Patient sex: M
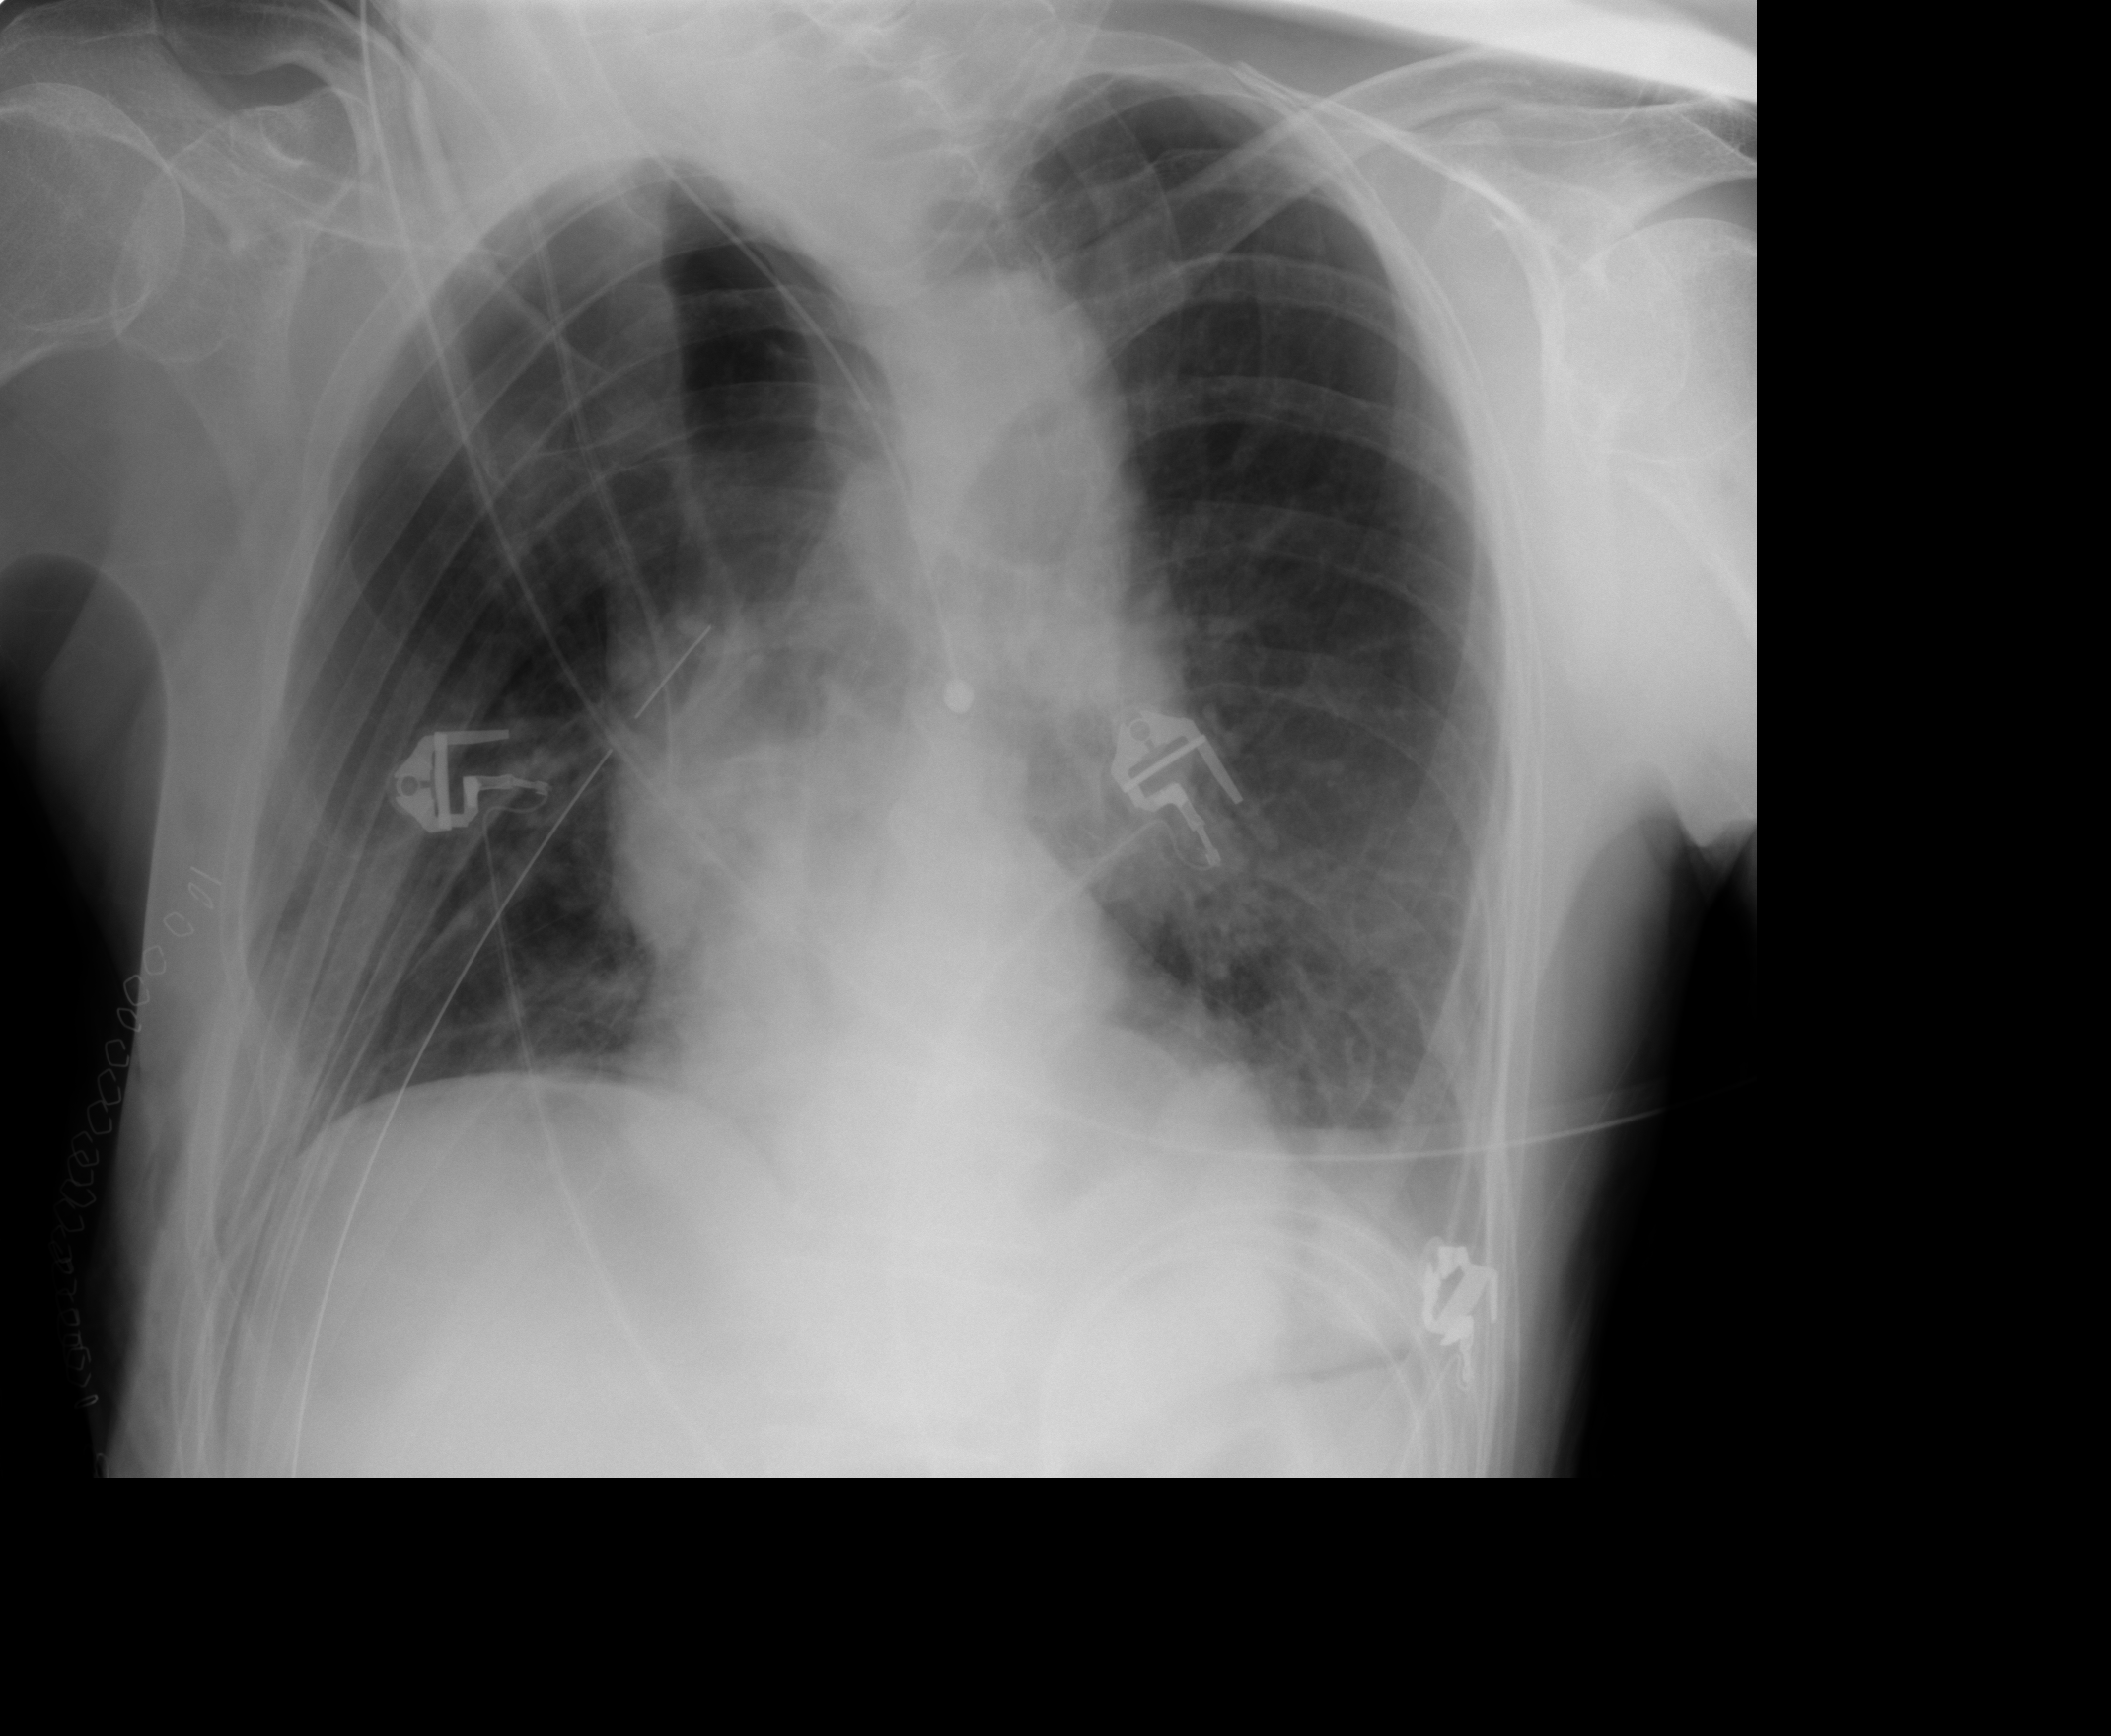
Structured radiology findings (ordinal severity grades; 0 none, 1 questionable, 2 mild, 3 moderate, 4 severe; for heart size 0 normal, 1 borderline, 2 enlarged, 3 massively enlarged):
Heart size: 0
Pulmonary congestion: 0
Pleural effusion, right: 0
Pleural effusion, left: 0
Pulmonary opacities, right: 0
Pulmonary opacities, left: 0
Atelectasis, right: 1
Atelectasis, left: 2